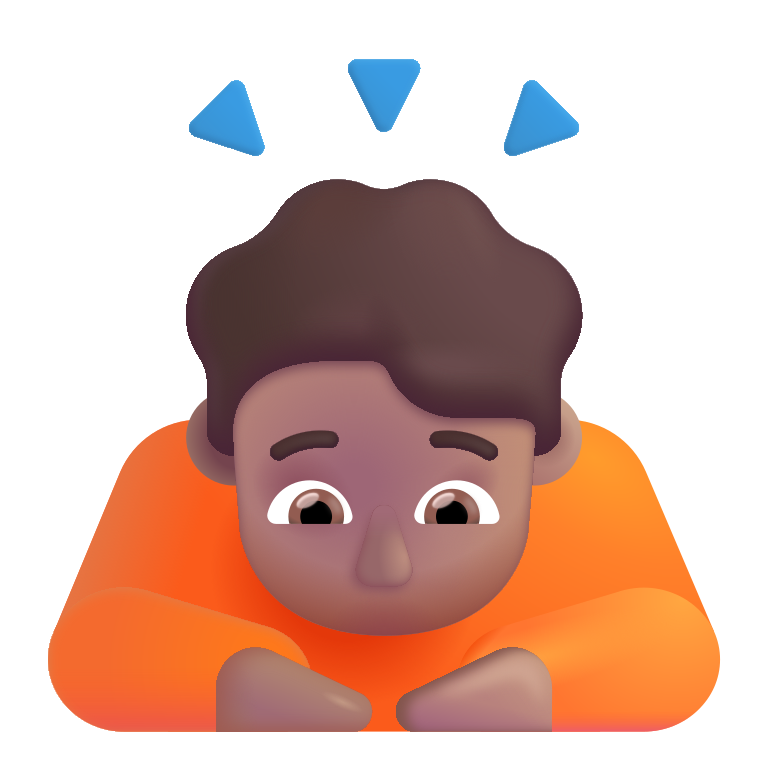
person bowing color